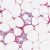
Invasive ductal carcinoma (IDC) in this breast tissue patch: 0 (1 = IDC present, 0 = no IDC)